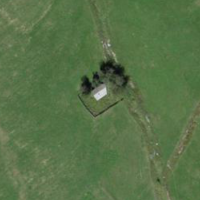
EUNIS habitat code: 24
Species observed at this site:
Lysandra coridon